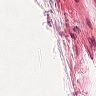
Metastatic tissue present: no